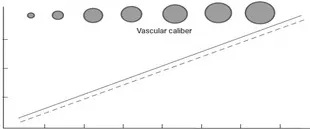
B; Cerebral autoregulatory curve under impaired situation. (With permissions, courtesy of KO SB, J Stroke. 2013;15(2):99-108).
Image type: chart (chart)